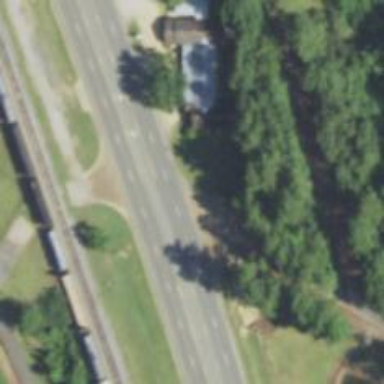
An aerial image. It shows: Trunk highway.